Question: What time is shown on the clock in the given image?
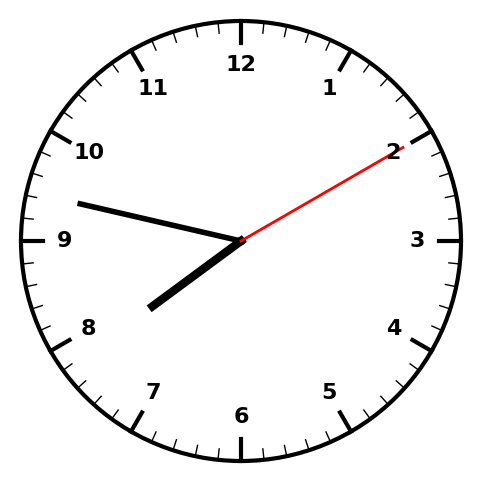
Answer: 07:47:10